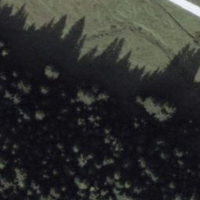
EUNIS habitat code: 43
Species observed at this site:
Rupicapra rupicapra